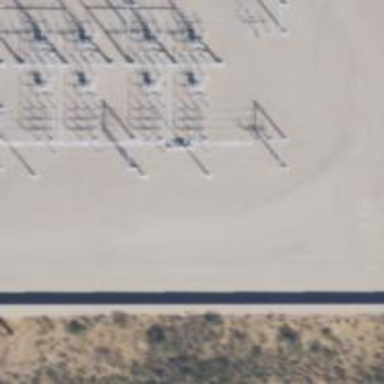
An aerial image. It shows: Switch for power supply.